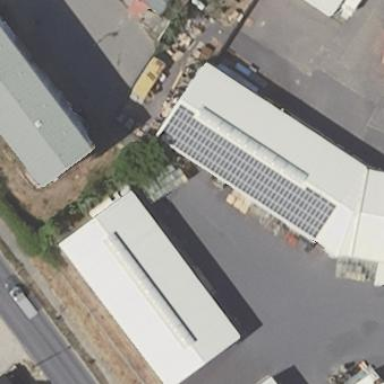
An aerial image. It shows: Industrial building.